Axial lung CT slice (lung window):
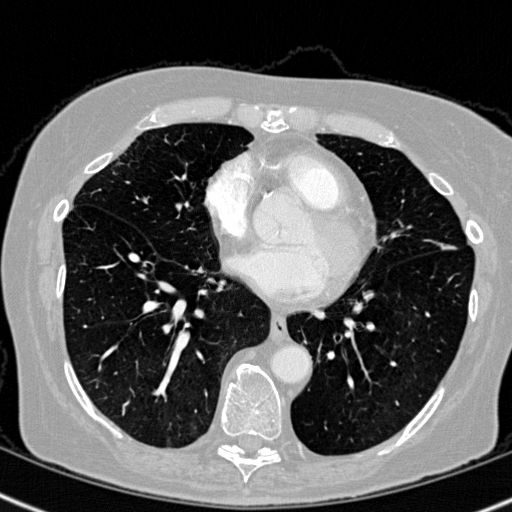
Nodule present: no